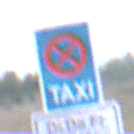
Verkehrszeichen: Taxenstand
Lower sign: ZeitangabenMitBeschraenkungAufWochentage3
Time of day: SunriseSunset
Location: Outdoor (Nature)
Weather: Overcast
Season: NotSpecified
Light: Natural